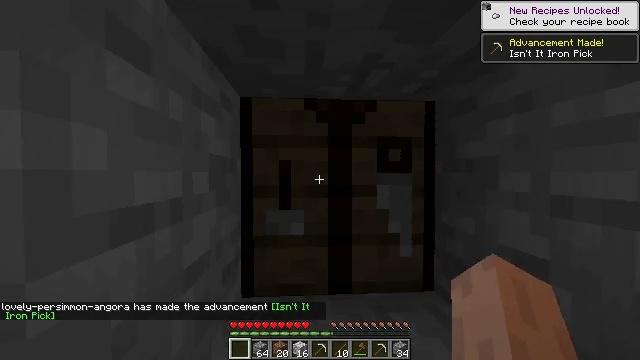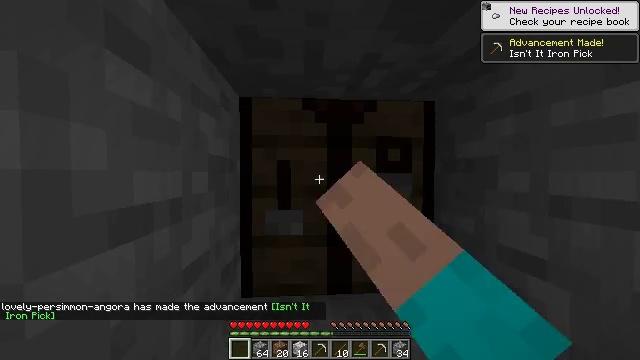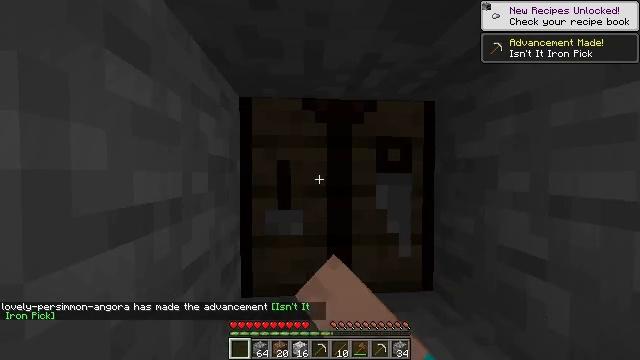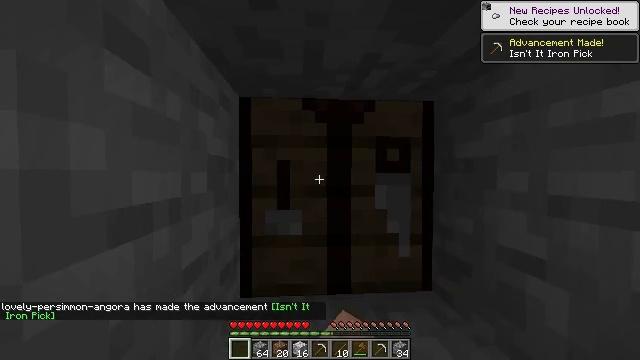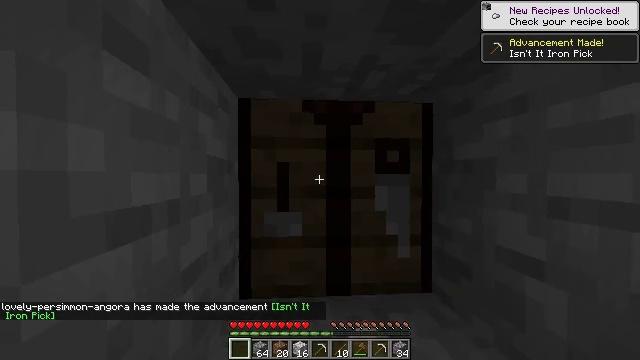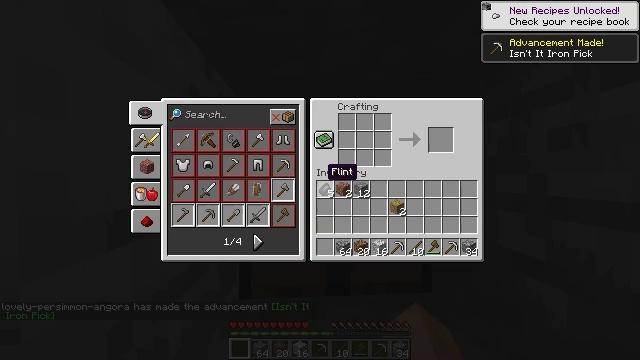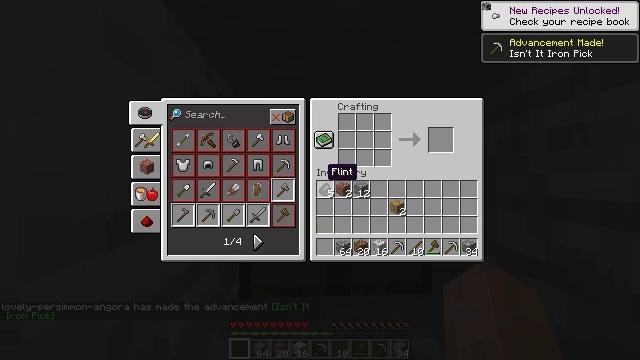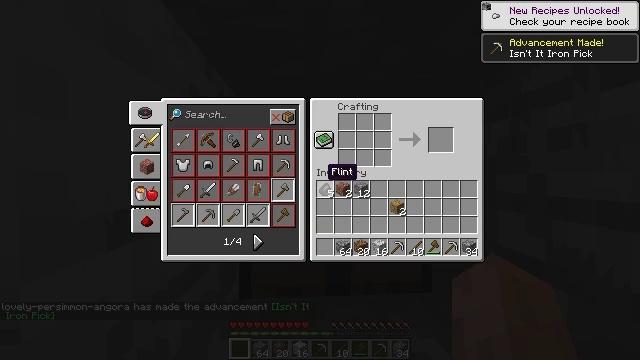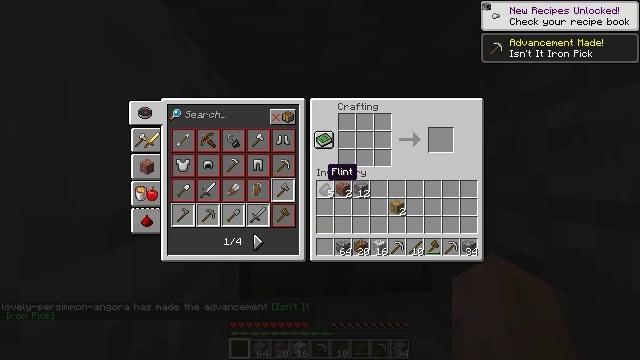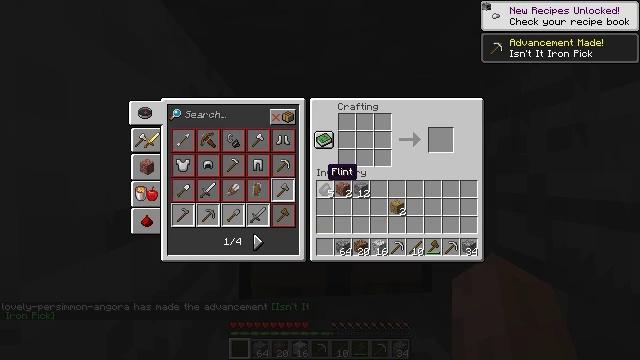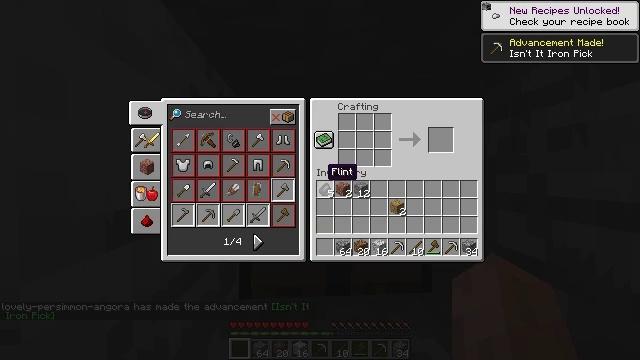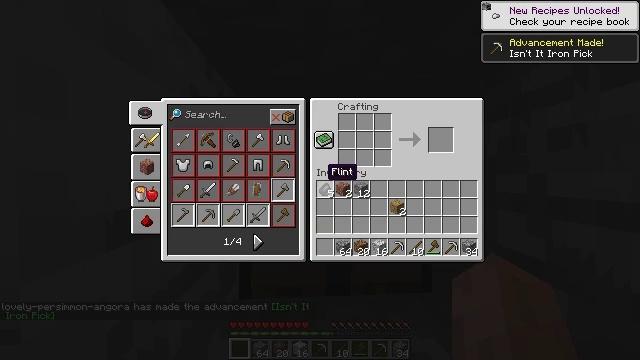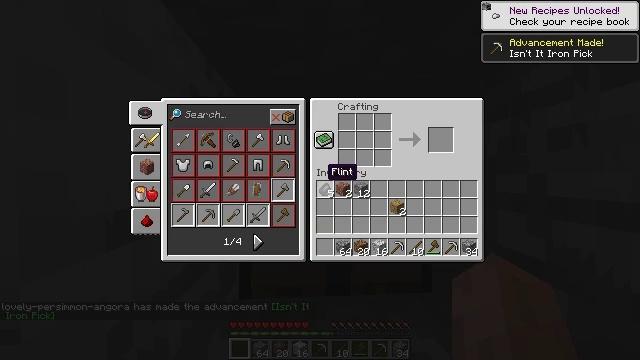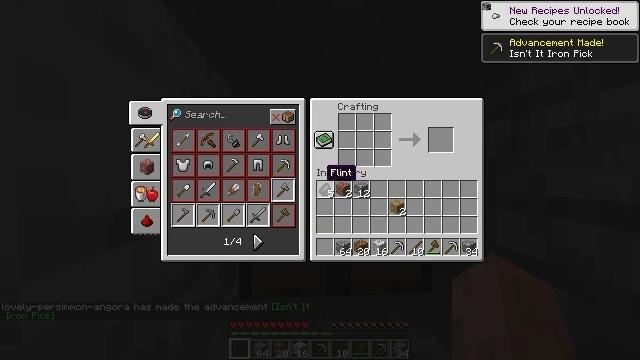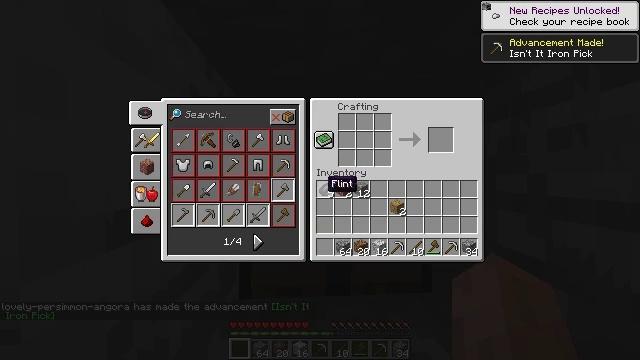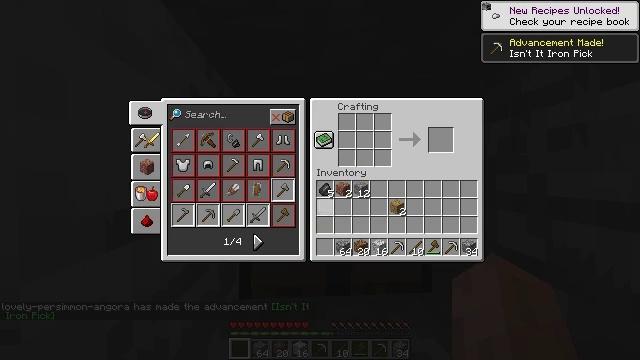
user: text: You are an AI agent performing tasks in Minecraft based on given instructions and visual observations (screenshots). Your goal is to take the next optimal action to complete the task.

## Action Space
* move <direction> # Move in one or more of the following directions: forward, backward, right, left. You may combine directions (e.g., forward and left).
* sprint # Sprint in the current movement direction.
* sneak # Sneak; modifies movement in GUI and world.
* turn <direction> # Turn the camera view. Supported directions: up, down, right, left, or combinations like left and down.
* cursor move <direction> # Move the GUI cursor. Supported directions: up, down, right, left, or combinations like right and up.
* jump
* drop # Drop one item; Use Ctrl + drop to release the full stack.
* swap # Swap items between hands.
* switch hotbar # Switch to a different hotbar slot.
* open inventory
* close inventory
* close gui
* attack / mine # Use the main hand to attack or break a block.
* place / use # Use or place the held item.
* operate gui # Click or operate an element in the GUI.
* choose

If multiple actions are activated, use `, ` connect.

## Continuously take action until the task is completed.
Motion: motion action
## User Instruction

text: Break the oak trapdoor to collect it.
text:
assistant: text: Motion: use / place
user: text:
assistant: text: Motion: use / place
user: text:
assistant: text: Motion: no_op
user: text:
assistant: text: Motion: no_op
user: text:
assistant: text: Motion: open gui
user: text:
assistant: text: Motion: no_op
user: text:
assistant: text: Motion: no_op
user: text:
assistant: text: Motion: no_op
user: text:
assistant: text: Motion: no_op
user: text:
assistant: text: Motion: no_op
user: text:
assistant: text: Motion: no_op
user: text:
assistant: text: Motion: no_op
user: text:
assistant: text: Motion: no_op
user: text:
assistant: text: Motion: cursor move down
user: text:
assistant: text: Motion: cursor move down
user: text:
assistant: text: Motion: cursor move down
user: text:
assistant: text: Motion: cursor move left and down
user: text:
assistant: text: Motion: no_op
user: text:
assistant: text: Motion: no_op
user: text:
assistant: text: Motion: no_op
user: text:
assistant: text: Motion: no_op
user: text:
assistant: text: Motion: cursor move up
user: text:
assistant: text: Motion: no_op
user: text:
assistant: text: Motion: no_op
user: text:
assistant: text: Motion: cursor move left
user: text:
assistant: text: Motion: cursor move left
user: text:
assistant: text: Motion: no_op
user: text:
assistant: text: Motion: no_op
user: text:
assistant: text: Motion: no_op
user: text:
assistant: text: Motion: no_op